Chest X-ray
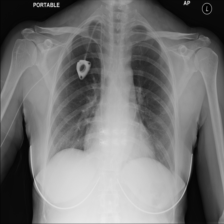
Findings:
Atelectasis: negative
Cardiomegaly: negative
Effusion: negative
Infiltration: negative
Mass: negative
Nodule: negative
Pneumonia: negative
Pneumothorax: negative
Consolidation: negative
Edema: negative
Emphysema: negative
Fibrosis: negative
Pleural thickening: negative
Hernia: negative